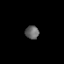
Tissue: prostate
Cell type: T cells
Senescence score: 0.6871
Nuclear area (px): 178
Mean DAPI intensity: 102.393